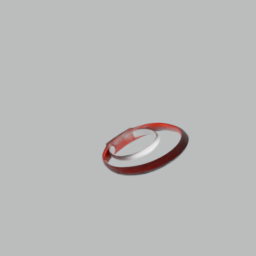
Label: lighting